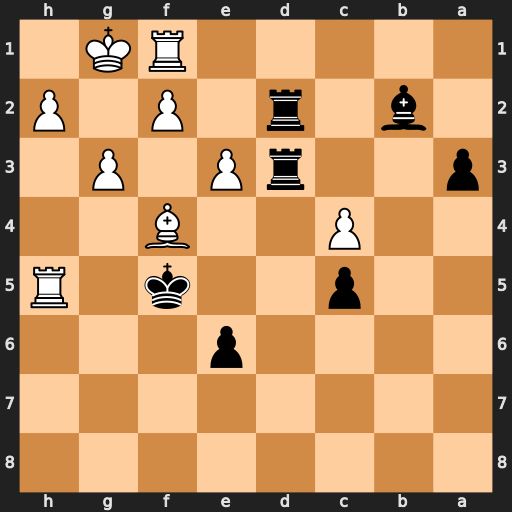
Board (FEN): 8/8/4p3/2p2k1R/2P2B2/p2rP1P1/1b1r1P1P/5RK1
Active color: b
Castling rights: -
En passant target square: -
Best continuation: Kg4 Rxc5 Kf3